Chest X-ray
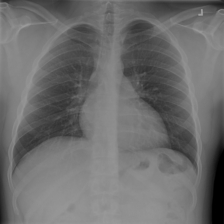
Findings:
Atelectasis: negative
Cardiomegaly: negative
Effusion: positive
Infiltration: negative
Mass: negative
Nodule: negative
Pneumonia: negative
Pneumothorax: negative
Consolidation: negative
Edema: negative
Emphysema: negative
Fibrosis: negative
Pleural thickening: negative
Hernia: negative